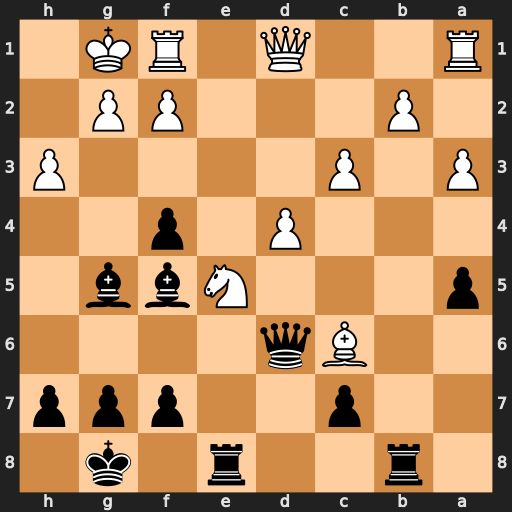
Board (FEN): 1r2r1k1/2p2ppp/2Bq4/p3Nbb1/3P1p2/P1P4P/1P3PP1/R2Q1RK1
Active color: b
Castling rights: -
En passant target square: -
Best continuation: Rxe5 dxe5 Qxc6